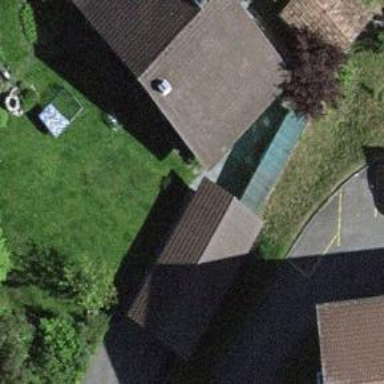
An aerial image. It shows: Garage.